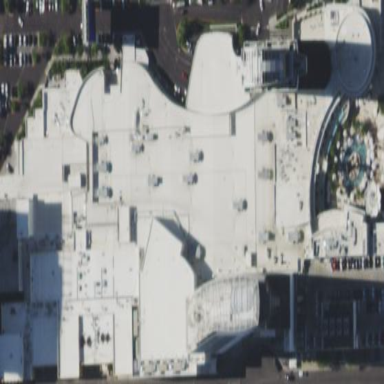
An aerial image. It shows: Hotel and casino building.